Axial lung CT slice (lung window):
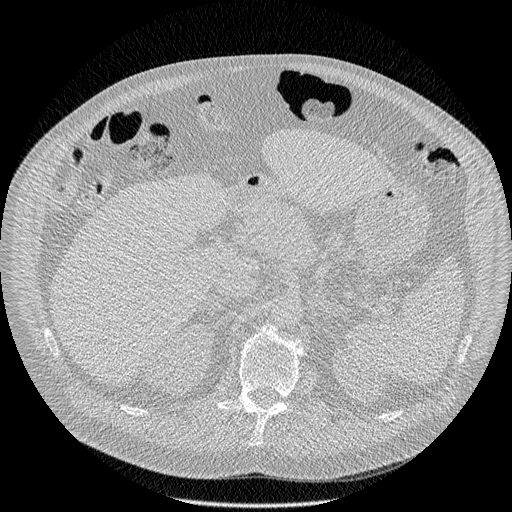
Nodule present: no